Question: I want to parse a string to get the value inside a square bracket tag:
'[vc_column_text][/vc_column_text]'
I am using 'preg_match_all()' in PHP
'''
$string = '[vc_row][vc_column][/vc_column][/vc_row][vc_row][vc_column width="1/2"][vc_column_text css=".vc_custom_1576642149231{margin-bottom: 0px !important;}"]This is the string I want to fetch[/vc_column_text][/vc_column][/vc_row]';
'''
I tried this:
'''
preg_match_all("'<URL>;
'''
But this only returns an array of 2-3 characters:

A help will be very much appreciated :)
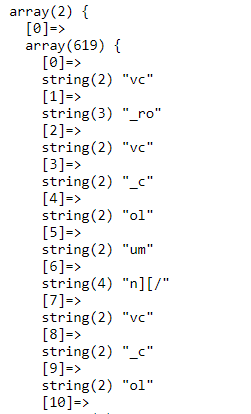
Answer: If you want to match only the sentence, you could use first match '[vc_column_text' followed by any char except '[' or ']' and then match the closing ']'
Then match 0+ occurrences of a whitespace char and capture 1 or more occurrences of any char except a whitespace in group 1.
'''
\[vc_column_text[^][]*\]\s*(.+?)\[/vc_column_text]
'''
- '\[vc_column_text''[vc_column_text'- '[^][]*\]''[''['']'']'- '\s*'- '(.+?)'- '\[/vc_column_text]''[/vc_column_text]'
<URL>
Example code
'''
$string = '[vc_row][vc_column][/vc_column][/vc_row][vc_row][vc_column width="1/2"][vc_column_text css=".vc_custom_1576642149231{margin-bottom: 0px !important;}"]This is the string I want to fetch[/vc_column_text][/vc_column][/vc_row]';
preg_match_all("~\[vc_column_text[^][]*\]\s*(.+?)\[/vc_column_text]~", $string, $matches);
print_r($matches[1]);
'''
Output
'''
Array
(
[0] => This is the string I want to fetch
)
'''